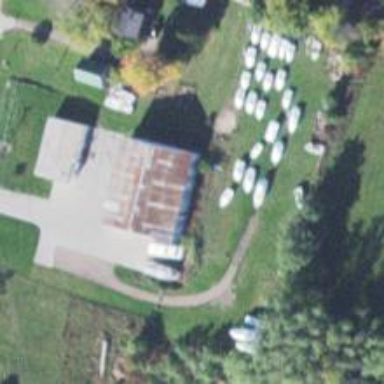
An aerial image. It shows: Boat storage area.